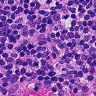
Metastatic tissue present: no